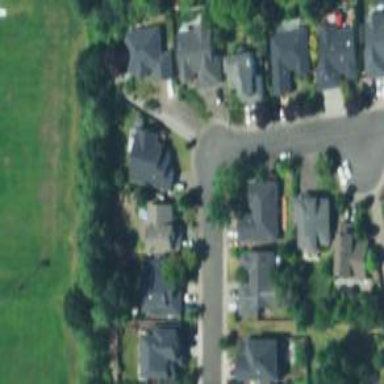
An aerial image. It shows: Residential road.